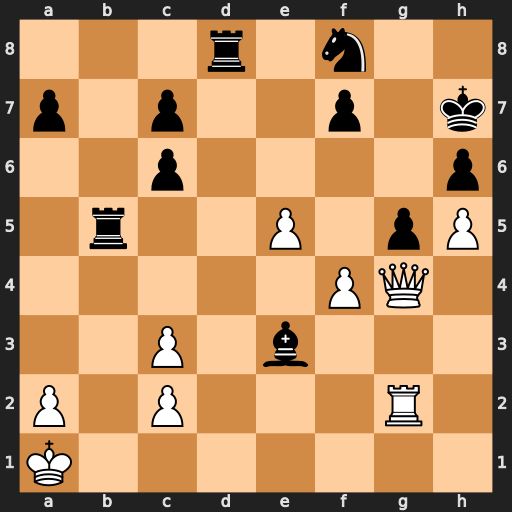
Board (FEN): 3r1n2/p1p2p1k/2p4p/1r2P1pP/5PQ1/2P1b3/P1P3R1/K7
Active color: w
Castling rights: -
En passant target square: -
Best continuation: Qf5+ Kg8 Rxg5+ hxg5 Qxg5+